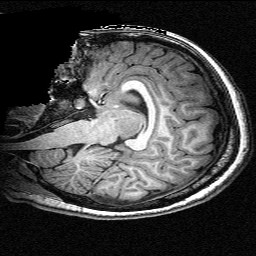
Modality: T1w
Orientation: sagittal
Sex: female